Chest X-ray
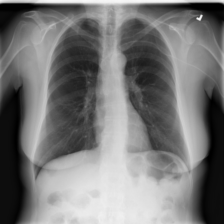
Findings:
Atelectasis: negative
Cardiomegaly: negative
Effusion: negative
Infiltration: negative
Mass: negative
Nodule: negative
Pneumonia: negative
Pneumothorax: negative
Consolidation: negative
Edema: negative
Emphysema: negative
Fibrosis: negative
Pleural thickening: negative
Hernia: negative